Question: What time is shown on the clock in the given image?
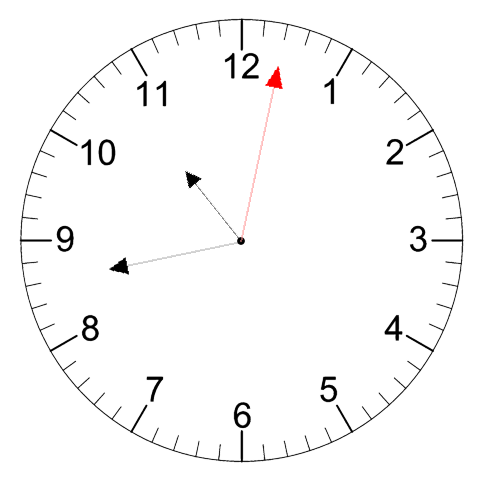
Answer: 10:43:02